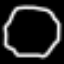
Label: octagon